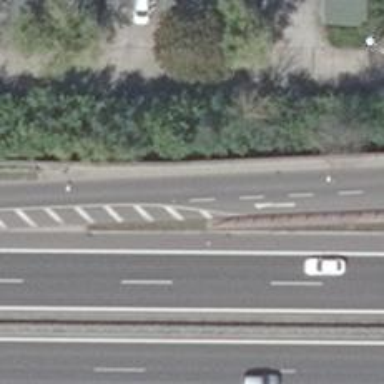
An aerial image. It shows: Trunk_link highway with asphalt surface and embankment.